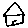
Label: house